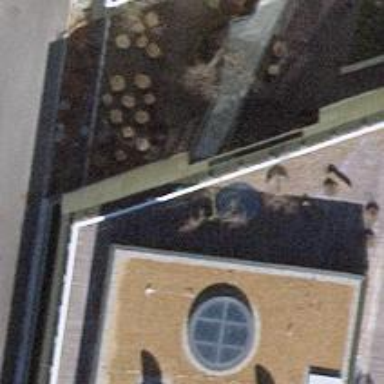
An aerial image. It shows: Commercial building.